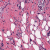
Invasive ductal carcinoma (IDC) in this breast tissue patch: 1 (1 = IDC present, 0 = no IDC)